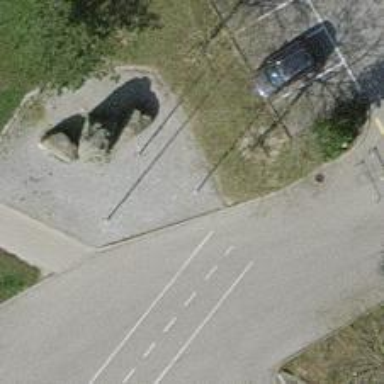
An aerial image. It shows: Flagpole which is man-made.